Question: I have a client's website that has thousands of MySQL records that have text links and HTML.
My problem is some of the links in the Database are using this '"' instead of '"'
Now when I search the database to try and find just the '"' it is treating '"' and '"' as if they are exactly the same.
This creates a nightmare trying to update thousands of these, anyone have any suggestions on a solution to update them all?

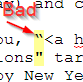
Answer: Try the <URL>. It fixes bad microsoft formatting, such as "smart quotes." Just run it with the contents of the database as your input, and it should work.